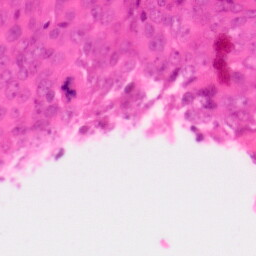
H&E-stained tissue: Colon